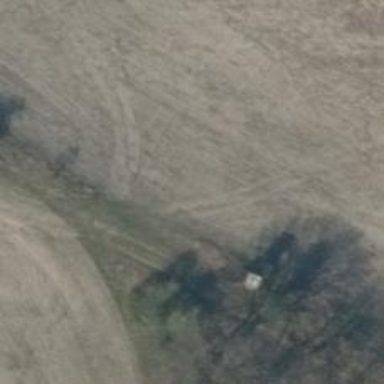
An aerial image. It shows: Hunting stand.